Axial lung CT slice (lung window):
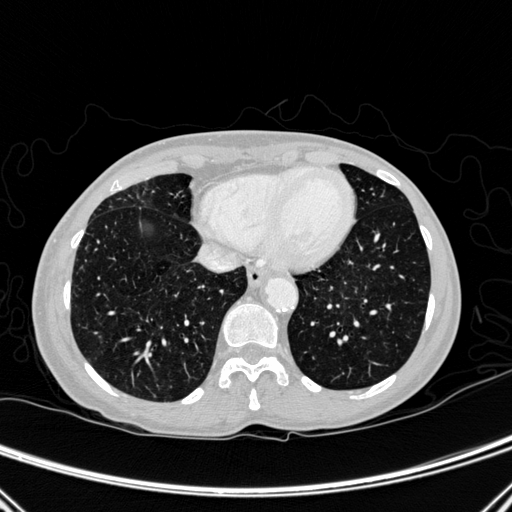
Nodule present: no